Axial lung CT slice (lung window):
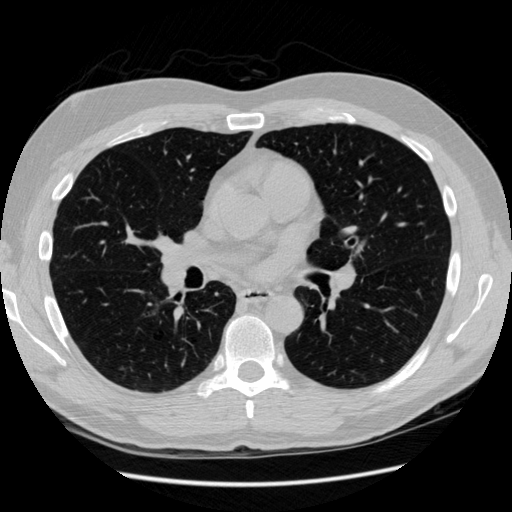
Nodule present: no